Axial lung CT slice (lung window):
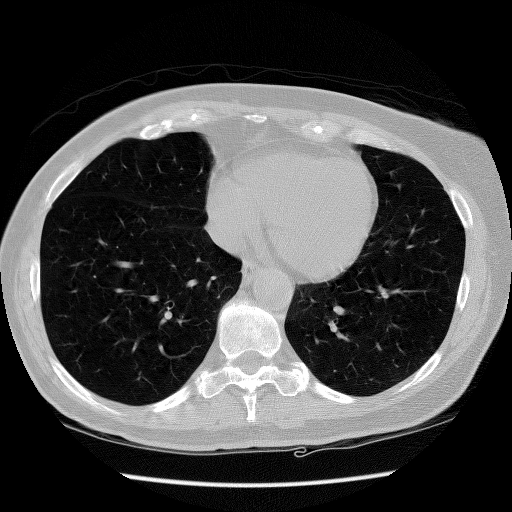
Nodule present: no